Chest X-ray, PA view. Patient: 55 years old, sex F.
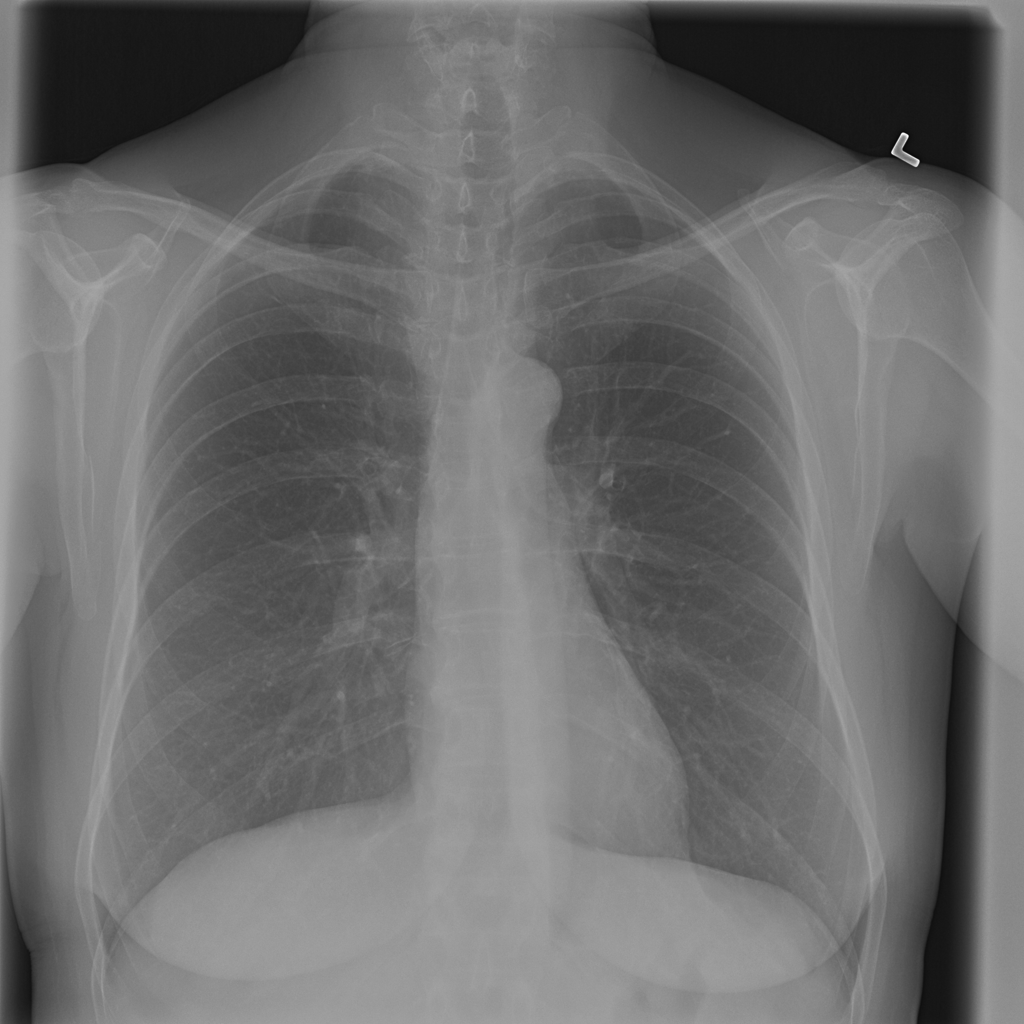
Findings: No Finding